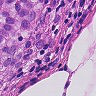
Metastatic tissue present: yes